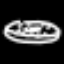
Label: donut